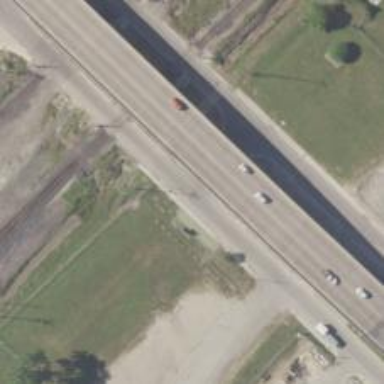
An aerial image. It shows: Asphalt road with secondary link designation.